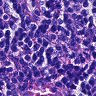
Metastatic tissue present: no